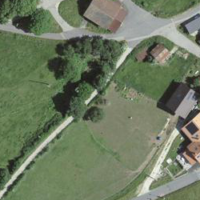
EUNIS habitat code: 52
Species observed at this site:
Platanthera bifolia
Plantago media
Clematis vitalba
Sisymbrium officinale
Euonymus europaeus